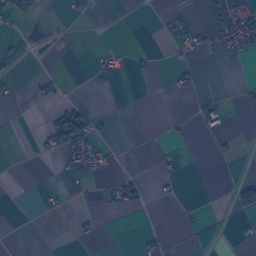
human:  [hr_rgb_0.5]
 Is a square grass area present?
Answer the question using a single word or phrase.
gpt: no

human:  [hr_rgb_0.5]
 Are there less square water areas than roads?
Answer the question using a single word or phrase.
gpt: yes

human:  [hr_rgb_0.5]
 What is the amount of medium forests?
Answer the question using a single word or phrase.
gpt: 29

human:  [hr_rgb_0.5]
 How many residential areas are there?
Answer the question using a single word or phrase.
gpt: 3

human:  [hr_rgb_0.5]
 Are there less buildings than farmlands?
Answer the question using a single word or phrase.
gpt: no

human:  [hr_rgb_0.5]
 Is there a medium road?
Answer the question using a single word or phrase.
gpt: no

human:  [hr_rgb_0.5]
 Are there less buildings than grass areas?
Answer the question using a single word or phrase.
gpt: no

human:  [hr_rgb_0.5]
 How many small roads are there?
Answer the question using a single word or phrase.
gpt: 147

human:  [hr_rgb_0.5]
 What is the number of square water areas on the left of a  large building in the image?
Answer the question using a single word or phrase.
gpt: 0

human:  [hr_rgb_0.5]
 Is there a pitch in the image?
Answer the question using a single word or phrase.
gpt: yes

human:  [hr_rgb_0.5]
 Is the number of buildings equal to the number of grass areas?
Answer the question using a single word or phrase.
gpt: no

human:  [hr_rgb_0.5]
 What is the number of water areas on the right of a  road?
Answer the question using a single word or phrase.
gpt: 11

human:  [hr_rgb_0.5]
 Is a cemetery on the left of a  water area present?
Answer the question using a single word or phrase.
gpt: yes

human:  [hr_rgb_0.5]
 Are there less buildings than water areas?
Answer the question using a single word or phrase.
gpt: no

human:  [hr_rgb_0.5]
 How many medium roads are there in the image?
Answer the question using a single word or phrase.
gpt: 0

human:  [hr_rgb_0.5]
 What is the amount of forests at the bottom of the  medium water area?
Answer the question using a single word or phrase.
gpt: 6

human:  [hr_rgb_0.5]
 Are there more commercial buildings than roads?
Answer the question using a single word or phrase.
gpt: no

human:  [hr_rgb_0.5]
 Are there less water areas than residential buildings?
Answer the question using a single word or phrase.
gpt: yes

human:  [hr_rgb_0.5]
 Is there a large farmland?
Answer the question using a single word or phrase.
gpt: yes

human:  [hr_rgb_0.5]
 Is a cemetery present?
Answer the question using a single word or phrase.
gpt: yes

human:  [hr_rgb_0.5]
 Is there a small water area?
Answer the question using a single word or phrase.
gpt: yes

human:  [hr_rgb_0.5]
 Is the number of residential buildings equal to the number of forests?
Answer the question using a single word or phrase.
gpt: no

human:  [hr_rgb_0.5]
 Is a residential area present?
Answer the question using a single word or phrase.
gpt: yes

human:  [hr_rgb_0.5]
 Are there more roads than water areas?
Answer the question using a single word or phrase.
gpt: yes

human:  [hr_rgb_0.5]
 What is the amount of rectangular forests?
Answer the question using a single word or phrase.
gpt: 13

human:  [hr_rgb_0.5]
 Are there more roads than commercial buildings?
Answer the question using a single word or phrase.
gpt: yes

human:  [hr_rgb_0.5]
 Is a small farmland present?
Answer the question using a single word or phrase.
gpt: no

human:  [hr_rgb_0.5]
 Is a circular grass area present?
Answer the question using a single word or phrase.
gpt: no

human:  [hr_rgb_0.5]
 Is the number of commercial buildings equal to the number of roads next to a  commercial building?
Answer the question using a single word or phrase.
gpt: no

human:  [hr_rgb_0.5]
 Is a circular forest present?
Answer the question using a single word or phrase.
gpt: no

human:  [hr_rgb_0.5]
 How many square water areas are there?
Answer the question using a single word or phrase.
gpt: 1

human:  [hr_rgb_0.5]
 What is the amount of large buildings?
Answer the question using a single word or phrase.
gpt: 0

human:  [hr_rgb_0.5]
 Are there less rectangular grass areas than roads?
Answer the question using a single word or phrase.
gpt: yes

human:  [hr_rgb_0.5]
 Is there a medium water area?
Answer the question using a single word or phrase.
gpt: yes

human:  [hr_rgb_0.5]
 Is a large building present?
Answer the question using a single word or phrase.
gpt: no

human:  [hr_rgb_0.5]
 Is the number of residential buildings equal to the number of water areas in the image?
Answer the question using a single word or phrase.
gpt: no